Question: I have a table like shown in picture. For a distinct combination of VALUE1 and VALUE2 Columns, i have several steps. So, I want a view showing the number of each step based on the order they arrive. For example, STEP1 arrives first and so it's step number in the view should be 1 and so on. Kindly heklp me on this aspect. Thanks in advance.

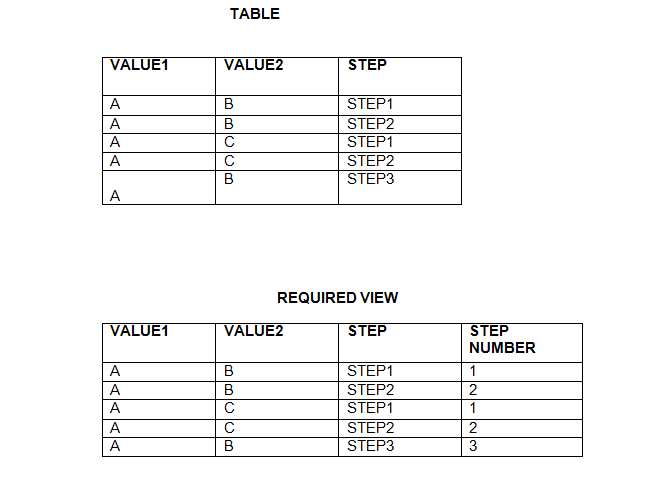
Answer: What you ask can pe done with:
'''
select value1, value2, step, row_number() over (partition by value1, value2 order by rn)
from
(select value1, value2, step, rownum as rn
from table
--an order by recommended
)
'''
But I strongly recommend to give an order by to the query. The "the order they arrive" is not an order in a DBMS.